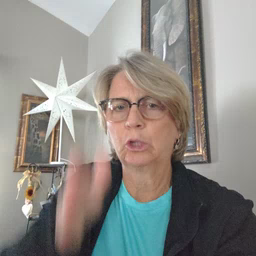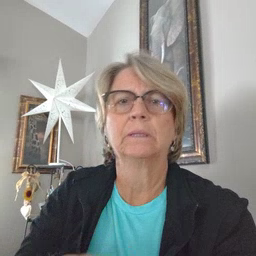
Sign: person